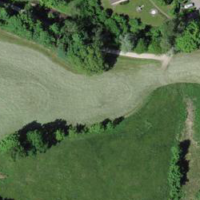
EUNIS habitat code: 52
Species observed at this site:
Aegithalos caudatus
Sitta europaea
Dendrocopos major
Geum rivale